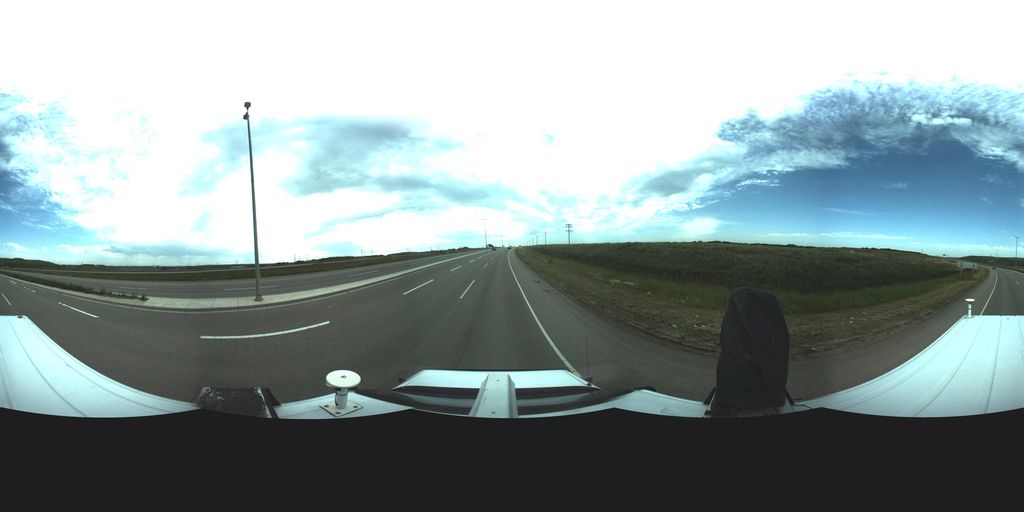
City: saskatoon